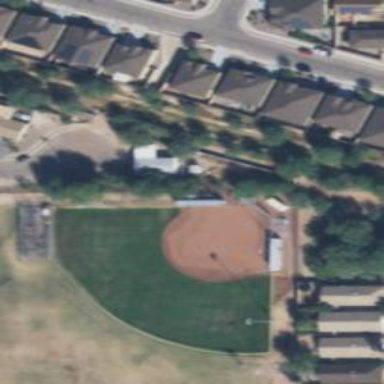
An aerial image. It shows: Softball pitch for leisure sports.